Interaction volume radius: 10 \u00c5
Interaction volume height: 20 \u00c5
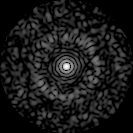
Disorder parameter: 0.811